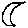
Label: moon